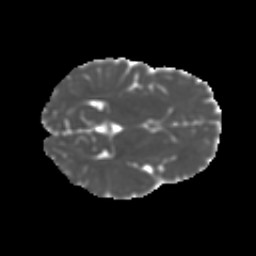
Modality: MD
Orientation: axial
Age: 9
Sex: male
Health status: ill
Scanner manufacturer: ge
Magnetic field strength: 3 T
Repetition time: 6.752 s
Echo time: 0.079 s